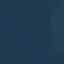
Land use / land cover class: SeaLake